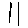
Label: line